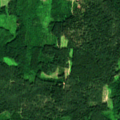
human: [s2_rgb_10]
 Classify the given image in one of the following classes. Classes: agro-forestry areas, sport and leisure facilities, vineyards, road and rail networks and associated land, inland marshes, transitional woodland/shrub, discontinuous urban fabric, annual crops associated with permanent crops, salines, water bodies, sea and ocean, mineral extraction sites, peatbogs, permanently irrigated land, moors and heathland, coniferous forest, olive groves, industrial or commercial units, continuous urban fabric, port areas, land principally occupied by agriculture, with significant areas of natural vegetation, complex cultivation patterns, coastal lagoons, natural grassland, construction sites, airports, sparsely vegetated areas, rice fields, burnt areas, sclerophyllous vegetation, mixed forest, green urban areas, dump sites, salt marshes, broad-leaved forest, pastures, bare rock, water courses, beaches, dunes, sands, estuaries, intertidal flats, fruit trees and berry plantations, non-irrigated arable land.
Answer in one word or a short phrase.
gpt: coniferous forest, mixed forest, transitional woodland/shrub